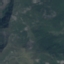
Land use / land cover class: HerbaceousVegetation